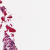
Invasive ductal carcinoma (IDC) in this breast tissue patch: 0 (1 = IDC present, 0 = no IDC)